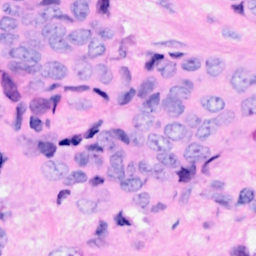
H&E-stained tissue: Breast